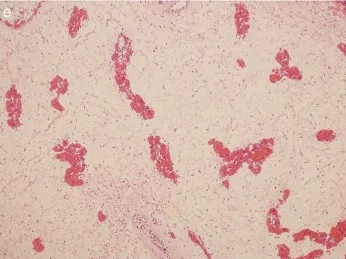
Lymphatic vessels found within the field of vision. Foot dorsum of MD child (100 times magnification).
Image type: pathology (h&e)